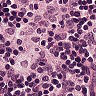
Metastatic tissue present: no